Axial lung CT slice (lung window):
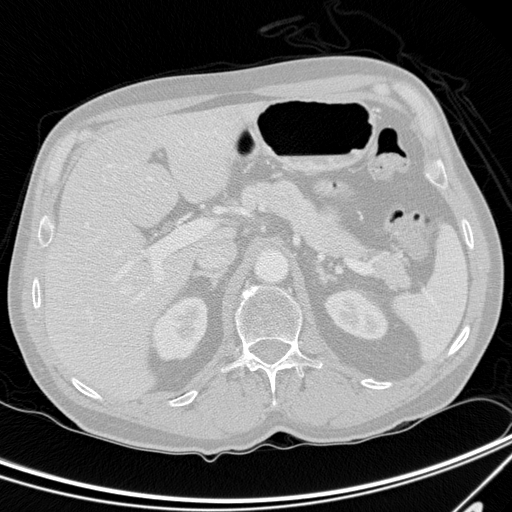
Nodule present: no